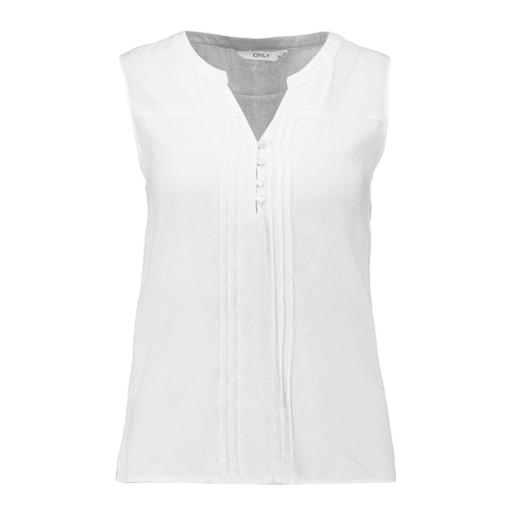
white plus size sleeveless shirt, white sleeveless shirt, white sleeveless pleat back top, white background